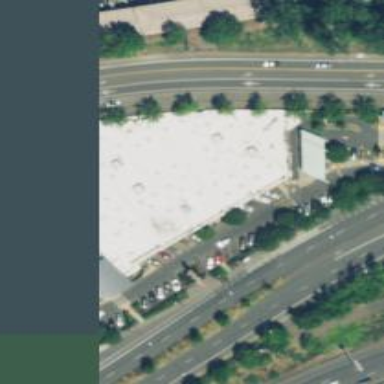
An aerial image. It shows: Parking area with surface.